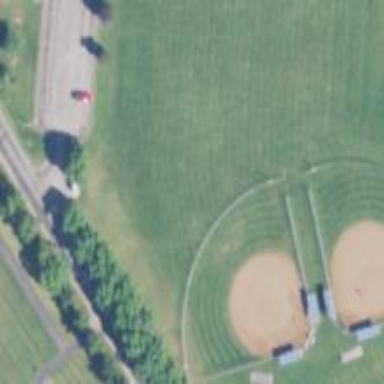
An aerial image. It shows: Baseball pitch for leisure land.